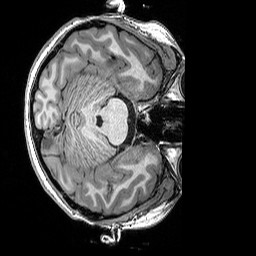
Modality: T1w
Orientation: axial
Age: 23
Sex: female